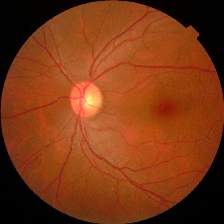
Diabetic retinopathy grade: No DR